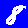
Digit: 8